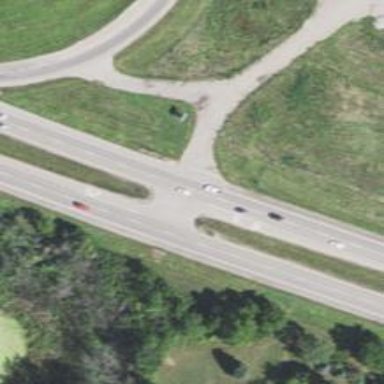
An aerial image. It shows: Trunk link highway.